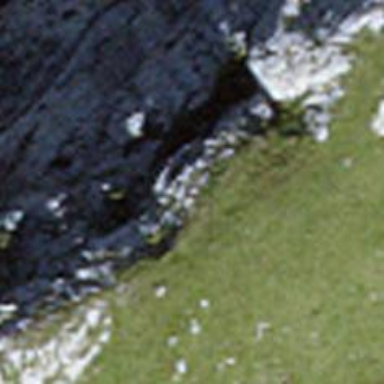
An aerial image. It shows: Cliff in nature.